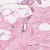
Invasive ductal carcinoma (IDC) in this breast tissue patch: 0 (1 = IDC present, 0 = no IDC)